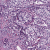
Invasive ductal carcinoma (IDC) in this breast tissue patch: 1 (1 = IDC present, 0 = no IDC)